Question: I have the following google chart code that im working with as an example:
'''
Type: Line
Dimensions: 270x150
283,285,295,204,340,#41C0E4
64,120,130,170,175,180,#3962C2
1,2,5,12,28,34,#005E91
Bottom Label: test
'''
The following is the URL which generates the image below
<URL>

My question is that i dont see the actual data in the url, but i see this
'''
chd=s:zz1l9,LWXffg,AABCFG
'''
That looks like serialized data, but im wondering how exactly that works, or how to encode/decode that to make the input of chart data dynamic via php.
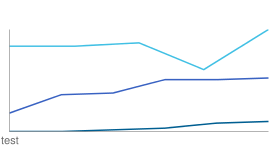
Answer: It's the simple encoding format.
See about it <URL>.